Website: apple
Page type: account-selection
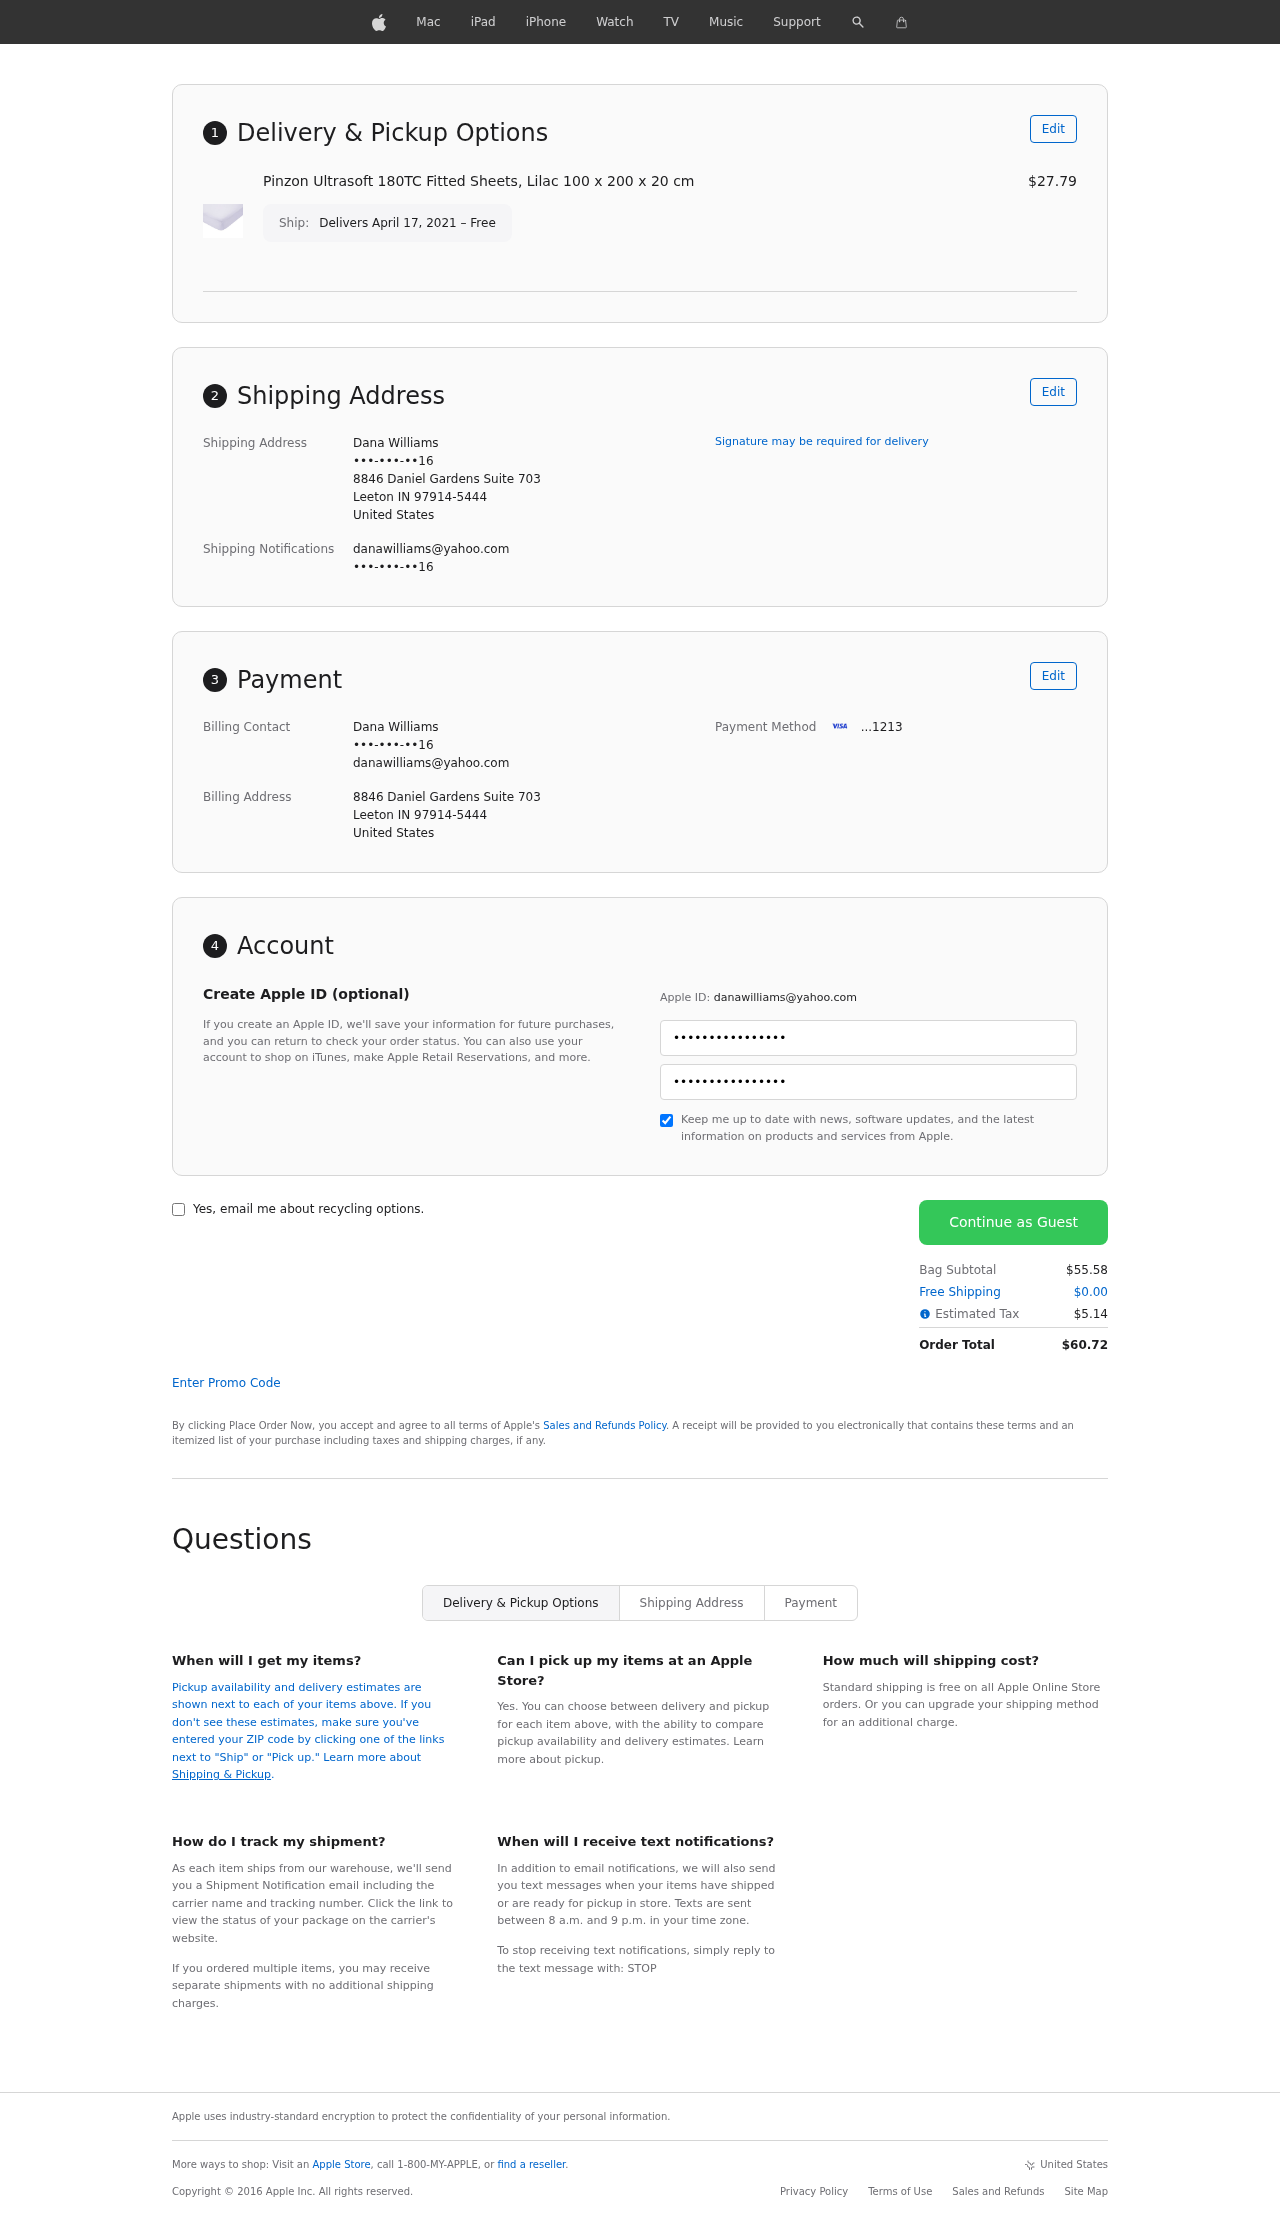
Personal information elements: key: PII_CARD_LAST4
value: ...1213
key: PII_CITY
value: Leeton
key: PII_COUNTRY
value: United States
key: PII_EMAIL
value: danawilliams@yahoo.com
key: PII_FULLNAME
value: Dana Williams
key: PII_PHONE
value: •••-•••-••16
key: PII_POSTCODE_FULL
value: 97914-5444
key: PII_POSTCODE_FULL
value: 97914
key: PII_STATE_ABBR
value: IN
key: PII_STREET
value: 8846 Daniel Gardens Suite 703
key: PII_PHONE2
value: •••-•••-••16
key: PII_FIRSTNAME
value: Dana
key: PII_LASTNAME
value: Williams
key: PII_FULLNAME2
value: Dana Williams
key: PII_FULLNAME3
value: Dana Williams
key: PII_FIRSTNAME2
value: Dana
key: PII_FIRSTNAME3
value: Dana
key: PII_LASTNAME2
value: Williams
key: PII_LASTNAME3
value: Williams
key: PII_FIRSTNAME_DERIVED
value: Dana
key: PII_LASTNAME_DERIVED
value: Williams
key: PII_FULLNAME_DERIVED
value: Dana Williams
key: PII_NAME_FULL_DERIVED
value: Dana Williams
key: PII_PHONE3
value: •••-•••-••16
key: PII_EMAIL2
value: danawilliams@yahoo.com
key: PII_EMAIL3
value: danawilliams@yahoo.com
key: PII_POSTCODE
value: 97914
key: PII_POSTCODE_EXT
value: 5444
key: PII_POSTCODE_NUMERIC
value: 97914
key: PII_POSTCODE_EXT_NUMERIC
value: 5444
Product elements: key: PRODUCT1_NAME
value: Pinzon Ultrasoft 180TC Fitted Sheets, Lilac 100 x 200 x 20 cm
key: PRODUCT1_PRICE
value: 27.79
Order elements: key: ORDER_DELIVERY_DATE
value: Delivers April 17, 2021 – Free
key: ORDER_SUBTOTAL
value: $55.58
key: ORDER_SHIPPING_COST
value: $0.00
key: ORDER_TAX
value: $5.14
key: ORDER_TOTAL
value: $60.72